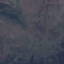
Land use / land cover: HerbaceousVegetation